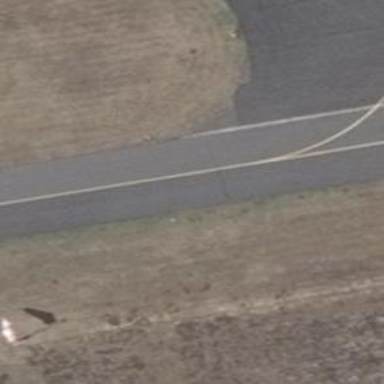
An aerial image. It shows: Taxiway edge marked with aviation lights.